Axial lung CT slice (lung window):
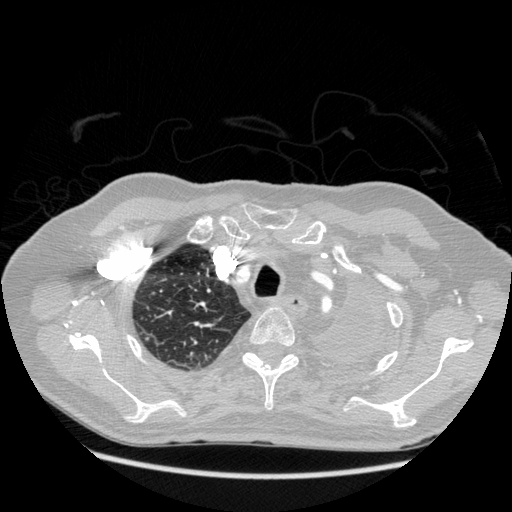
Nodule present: no